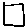
Label: square